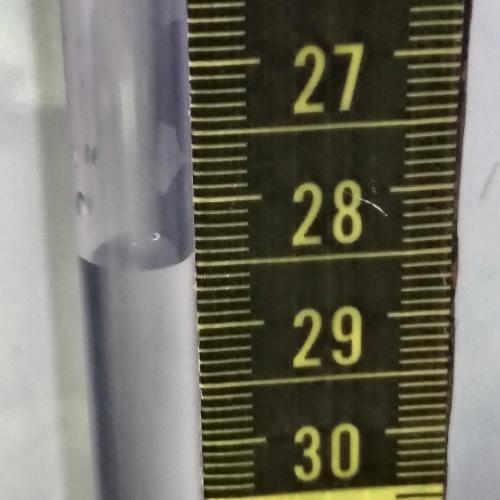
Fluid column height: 28.4 cm